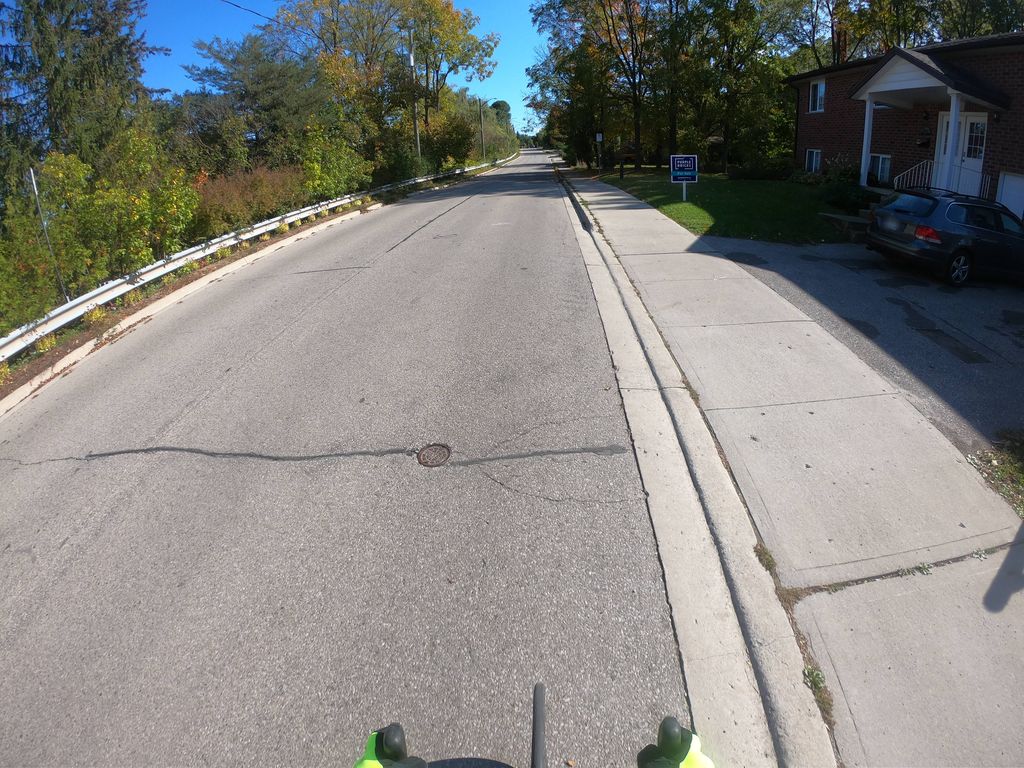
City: kitchener-waterloo